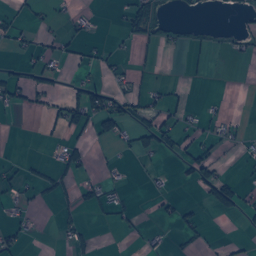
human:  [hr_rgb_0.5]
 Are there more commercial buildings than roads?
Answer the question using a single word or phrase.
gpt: no

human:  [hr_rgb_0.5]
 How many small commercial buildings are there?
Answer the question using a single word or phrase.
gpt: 3

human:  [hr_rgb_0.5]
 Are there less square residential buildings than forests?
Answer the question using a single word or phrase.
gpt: yes

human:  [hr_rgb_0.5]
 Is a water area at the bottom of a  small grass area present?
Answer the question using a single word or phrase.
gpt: yes

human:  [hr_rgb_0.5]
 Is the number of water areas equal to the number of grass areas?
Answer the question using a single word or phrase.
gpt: no

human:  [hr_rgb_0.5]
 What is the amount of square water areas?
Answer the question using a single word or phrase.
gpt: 3

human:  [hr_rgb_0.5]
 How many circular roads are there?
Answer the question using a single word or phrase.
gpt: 0

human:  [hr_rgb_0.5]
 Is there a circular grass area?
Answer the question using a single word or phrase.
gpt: no

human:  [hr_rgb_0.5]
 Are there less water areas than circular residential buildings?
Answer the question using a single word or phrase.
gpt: no

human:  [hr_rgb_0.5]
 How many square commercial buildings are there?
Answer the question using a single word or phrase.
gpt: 1

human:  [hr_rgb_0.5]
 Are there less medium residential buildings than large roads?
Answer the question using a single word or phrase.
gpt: no

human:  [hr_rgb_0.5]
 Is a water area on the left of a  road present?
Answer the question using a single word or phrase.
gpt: yes

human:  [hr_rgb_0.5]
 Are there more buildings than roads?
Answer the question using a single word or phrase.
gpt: yes

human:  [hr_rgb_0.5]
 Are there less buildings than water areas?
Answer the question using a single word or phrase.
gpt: no

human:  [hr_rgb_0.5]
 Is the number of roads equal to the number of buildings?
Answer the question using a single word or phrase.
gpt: no

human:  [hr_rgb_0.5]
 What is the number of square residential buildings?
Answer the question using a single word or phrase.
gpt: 2

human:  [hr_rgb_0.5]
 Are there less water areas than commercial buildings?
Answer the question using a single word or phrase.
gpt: no

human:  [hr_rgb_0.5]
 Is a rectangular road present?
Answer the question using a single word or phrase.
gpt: no

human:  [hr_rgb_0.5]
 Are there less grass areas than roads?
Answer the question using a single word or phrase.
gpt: no

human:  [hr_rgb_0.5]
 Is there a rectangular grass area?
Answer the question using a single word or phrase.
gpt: yes

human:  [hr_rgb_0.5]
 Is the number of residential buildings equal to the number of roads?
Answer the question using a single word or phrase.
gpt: no

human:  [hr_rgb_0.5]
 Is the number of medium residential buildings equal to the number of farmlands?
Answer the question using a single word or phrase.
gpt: no

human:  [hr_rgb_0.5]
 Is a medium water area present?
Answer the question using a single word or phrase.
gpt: yes

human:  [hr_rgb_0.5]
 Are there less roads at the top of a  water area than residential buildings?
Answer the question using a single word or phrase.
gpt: yes

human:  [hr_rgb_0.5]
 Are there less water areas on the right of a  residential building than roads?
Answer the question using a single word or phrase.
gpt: yes

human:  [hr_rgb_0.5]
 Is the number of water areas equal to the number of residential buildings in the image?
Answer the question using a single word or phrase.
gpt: no

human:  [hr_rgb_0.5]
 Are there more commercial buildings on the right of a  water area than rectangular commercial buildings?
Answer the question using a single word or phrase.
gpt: no

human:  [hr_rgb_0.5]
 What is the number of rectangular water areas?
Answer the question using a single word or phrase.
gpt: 5

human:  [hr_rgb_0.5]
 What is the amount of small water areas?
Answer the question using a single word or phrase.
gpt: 6

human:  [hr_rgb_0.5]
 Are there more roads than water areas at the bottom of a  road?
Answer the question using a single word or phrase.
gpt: yes

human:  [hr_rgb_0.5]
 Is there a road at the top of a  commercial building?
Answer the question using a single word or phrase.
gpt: yes

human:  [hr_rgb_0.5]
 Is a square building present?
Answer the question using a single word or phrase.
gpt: yes

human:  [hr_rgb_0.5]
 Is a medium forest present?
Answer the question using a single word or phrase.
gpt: yes

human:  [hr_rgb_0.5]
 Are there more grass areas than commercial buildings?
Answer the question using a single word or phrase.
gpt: yes

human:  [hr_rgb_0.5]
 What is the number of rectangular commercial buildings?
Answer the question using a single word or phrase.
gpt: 3

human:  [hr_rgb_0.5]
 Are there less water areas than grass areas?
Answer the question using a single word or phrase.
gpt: yes